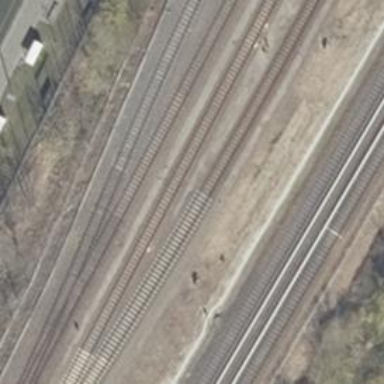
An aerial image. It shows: Railway siding for service.